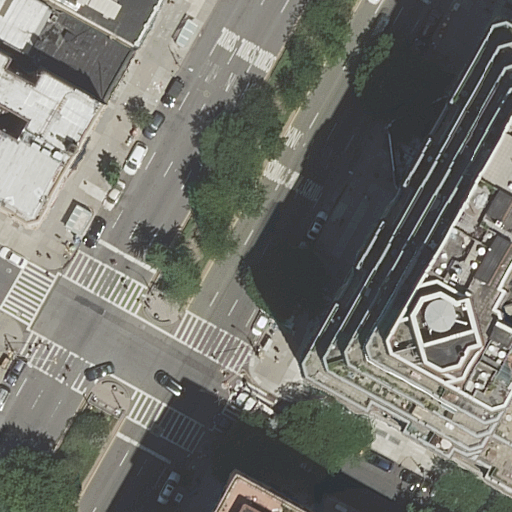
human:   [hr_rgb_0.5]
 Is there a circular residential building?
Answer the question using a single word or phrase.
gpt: no

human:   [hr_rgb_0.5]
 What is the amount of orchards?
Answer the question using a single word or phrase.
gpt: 0

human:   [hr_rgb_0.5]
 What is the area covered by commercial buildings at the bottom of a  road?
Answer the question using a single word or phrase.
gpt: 0m2

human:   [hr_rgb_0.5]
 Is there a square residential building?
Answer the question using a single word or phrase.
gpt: no

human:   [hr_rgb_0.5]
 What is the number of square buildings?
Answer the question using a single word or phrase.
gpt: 0

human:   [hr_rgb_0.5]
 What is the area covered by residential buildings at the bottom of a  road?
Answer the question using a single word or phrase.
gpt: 2004m2

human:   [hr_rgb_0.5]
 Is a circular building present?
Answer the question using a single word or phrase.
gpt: no

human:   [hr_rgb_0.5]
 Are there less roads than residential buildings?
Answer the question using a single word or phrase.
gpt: yes

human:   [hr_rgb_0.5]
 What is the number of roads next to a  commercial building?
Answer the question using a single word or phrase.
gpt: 0

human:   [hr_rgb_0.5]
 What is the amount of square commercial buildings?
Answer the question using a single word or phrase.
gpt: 0

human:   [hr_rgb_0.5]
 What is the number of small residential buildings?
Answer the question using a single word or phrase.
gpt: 1

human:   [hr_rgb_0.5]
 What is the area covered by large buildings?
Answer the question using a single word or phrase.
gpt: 6569m2

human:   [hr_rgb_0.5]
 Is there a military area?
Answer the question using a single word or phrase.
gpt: no

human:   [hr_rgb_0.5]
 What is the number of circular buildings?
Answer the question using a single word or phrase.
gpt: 0

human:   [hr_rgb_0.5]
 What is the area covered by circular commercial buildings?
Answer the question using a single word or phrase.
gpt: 0m2

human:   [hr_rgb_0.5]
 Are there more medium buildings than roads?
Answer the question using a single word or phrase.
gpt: no

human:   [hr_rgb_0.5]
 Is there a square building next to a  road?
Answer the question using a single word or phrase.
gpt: no

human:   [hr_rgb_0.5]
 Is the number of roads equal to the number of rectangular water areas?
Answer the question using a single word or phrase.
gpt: no

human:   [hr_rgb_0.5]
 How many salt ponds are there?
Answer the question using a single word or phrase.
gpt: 0

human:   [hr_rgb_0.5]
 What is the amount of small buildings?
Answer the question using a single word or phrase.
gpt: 1

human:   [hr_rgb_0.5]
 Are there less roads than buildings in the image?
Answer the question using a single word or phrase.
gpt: yes

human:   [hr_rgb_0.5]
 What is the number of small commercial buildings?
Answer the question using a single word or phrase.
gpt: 0

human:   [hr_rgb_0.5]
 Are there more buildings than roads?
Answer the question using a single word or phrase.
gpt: yes

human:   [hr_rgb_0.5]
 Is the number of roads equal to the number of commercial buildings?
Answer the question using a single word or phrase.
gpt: no

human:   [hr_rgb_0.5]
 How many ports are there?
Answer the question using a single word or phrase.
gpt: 0

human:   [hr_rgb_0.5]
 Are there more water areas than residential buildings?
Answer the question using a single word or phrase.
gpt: no

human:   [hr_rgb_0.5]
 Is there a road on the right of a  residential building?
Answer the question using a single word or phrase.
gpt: yes

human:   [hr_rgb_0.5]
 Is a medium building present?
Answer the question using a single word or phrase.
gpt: yes

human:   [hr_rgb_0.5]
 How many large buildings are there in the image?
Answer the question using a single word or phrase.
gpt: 4

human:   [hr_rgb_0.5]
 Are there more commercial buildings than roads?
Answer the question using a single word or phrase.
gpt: no

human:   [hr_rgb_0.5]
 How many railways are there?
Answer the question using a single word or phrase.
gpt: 0

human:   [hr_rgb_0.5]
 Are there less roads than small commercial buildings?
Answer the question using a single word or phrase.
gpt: no

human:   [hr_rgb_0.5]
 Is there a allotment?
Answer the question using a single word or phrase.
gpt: no

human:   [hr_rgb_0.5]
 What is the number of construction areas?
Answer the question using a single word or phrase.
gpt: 0

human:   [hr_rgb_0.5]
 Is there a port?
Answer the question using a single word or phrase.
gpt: no

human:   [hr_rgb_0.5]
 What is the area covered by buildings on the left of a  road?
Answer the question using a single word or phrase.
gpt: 2415m2